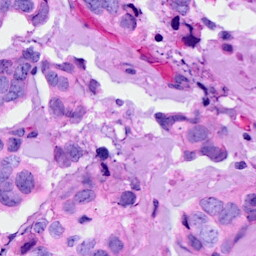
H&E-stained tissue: Breast